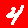
Digit: 4